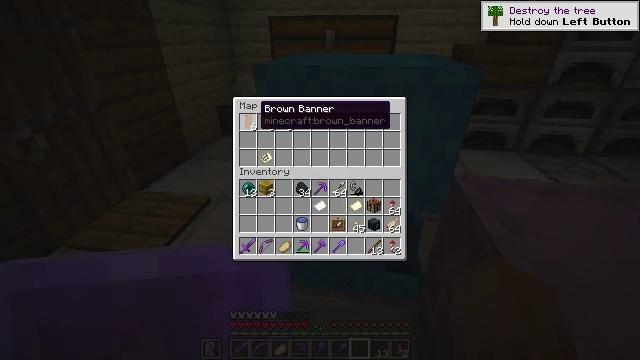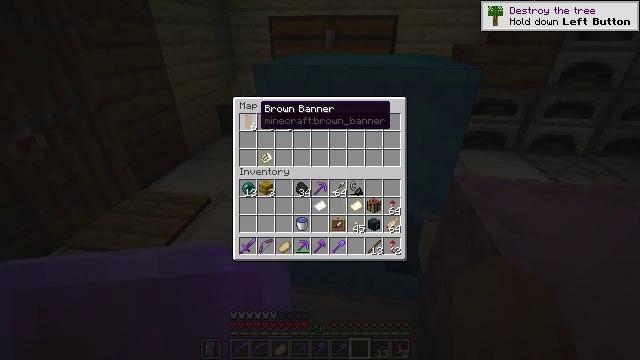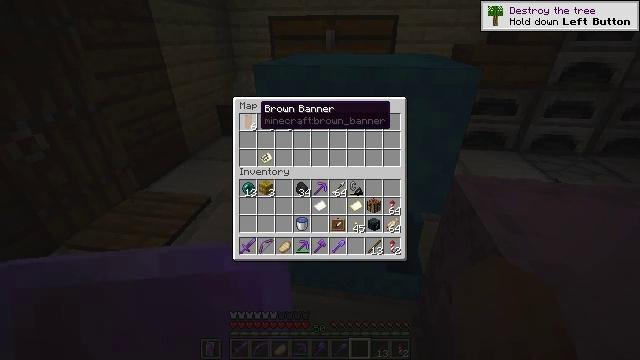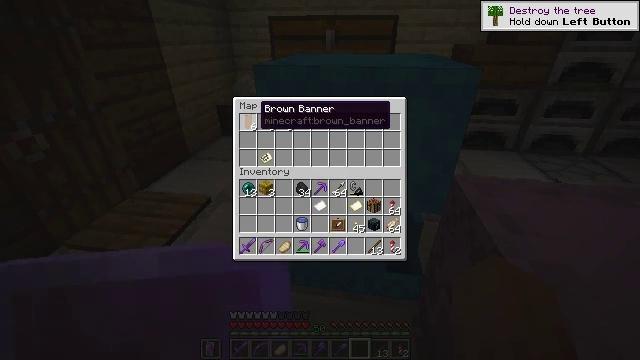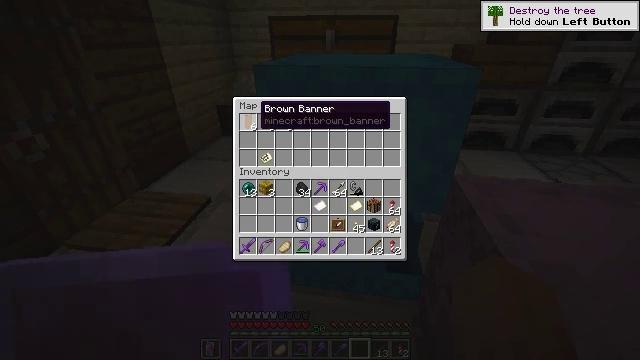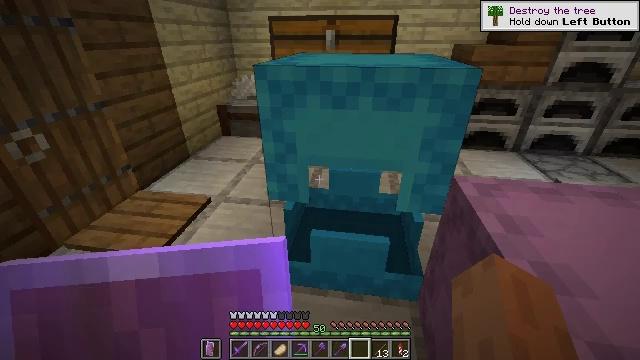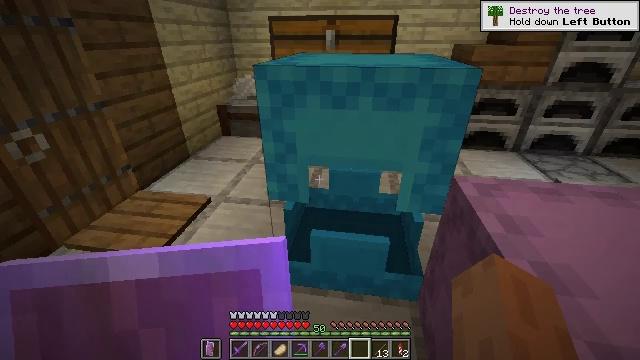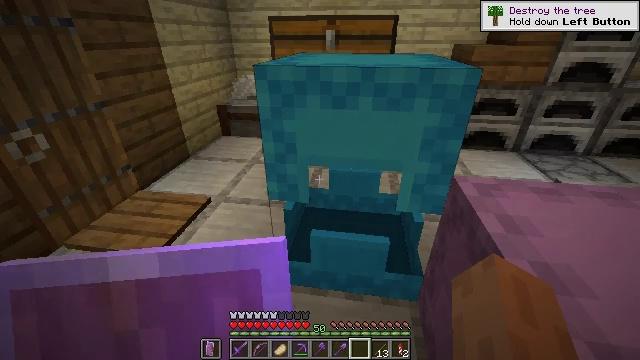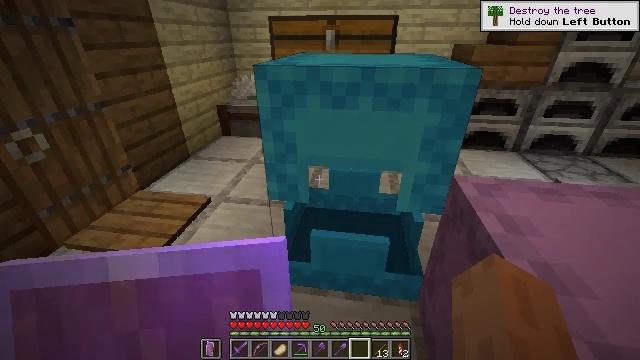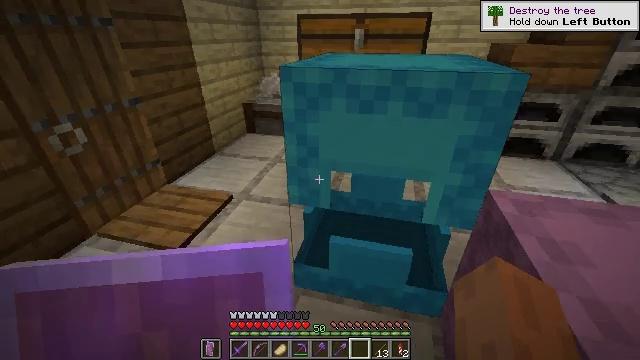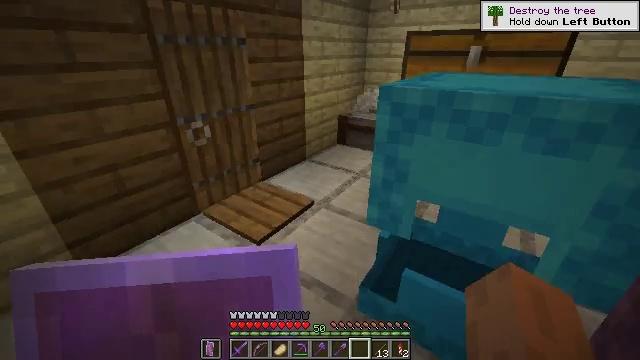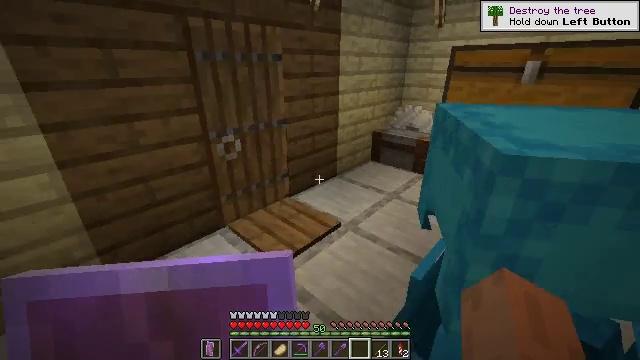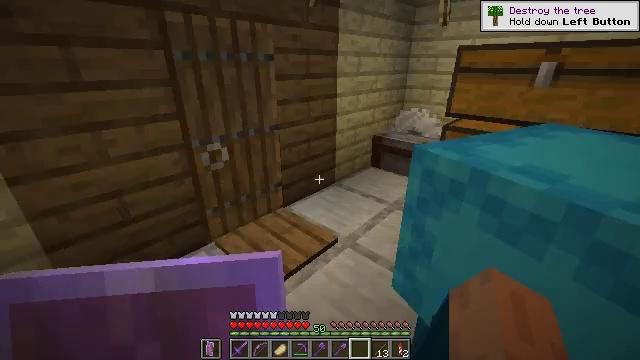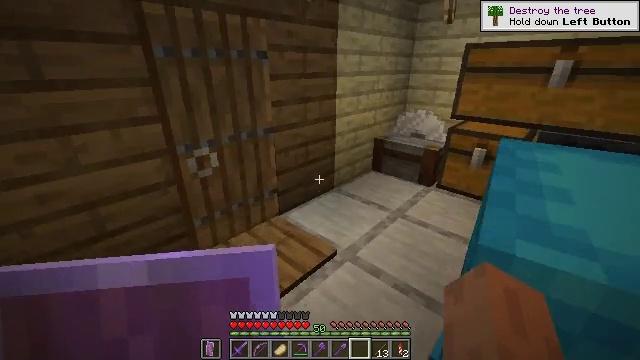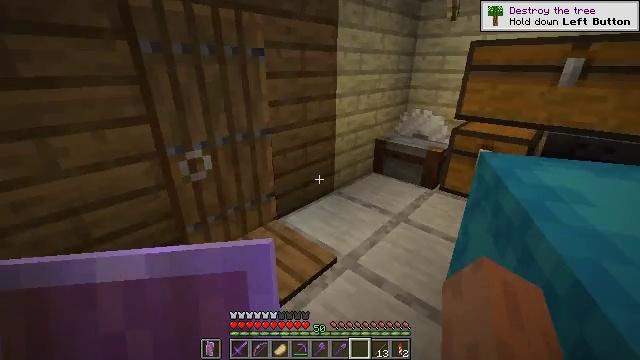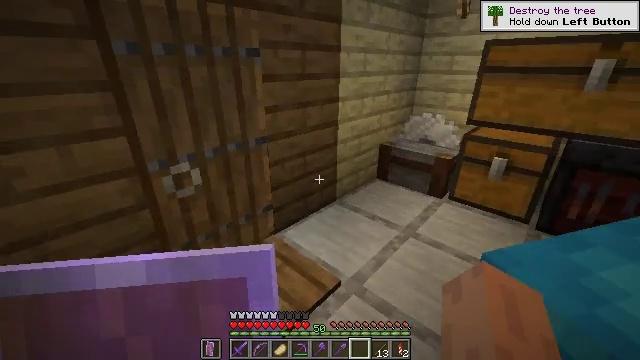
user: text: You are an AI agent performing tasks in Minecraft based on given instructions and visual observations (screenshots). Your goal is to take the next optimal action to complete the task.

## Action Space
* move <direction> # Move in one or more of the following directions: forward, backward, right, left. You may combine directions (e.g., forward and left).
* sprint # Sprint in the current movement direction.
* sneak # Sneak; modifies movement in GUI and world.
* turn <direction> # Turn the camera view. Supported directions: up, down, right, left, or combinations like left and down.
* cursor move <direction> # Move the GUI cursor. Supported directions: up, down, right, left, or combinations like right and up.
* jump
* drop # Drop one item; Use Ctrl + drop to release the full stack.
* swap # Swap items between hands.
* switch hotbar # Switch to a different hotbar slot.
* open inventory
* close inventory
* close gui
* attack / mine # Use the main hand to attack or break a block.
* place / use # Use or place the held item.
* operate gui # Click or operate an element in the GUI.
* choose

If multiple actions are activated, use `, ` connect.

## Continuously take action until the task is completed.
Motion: motion action
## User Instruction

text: craft item white banner
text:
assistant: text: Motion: no_op
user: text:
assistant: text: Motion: no_op
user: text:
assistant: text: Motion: no_op
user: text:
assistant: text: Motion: no_op
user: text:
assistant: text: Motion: no_op
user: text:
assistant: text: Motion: no_op
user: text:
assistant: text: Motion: no_op
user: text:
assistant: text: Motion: no_op
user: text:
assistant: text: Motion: move forward, turn left
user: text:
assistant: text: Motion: move forward, turn left and up
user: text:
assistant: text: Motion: move forward, turn left and up
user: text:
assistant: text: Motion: move forward
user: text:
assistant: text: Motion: move forward
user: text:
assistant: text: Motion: move forward
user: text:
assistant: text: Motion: move forward
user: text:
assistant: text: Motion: move forward
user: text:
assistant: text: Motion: move forward, turn right and up
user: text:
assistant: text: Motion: move forward, turn right and up
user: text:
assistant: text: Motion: move forward, turn right and up
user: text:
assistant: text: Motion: move forward, turn right and up
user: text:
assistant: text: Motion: move forward, turn right and up
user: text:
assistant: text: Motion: move forward, turn right and up
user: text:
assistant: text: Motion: move forward, turn up
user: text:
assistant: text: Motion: move forward, turn up
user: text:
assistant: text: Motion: move forward, turn up
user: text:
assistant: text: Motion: move forward
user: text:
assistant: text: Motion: move forward
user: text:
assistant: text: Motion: move forward, use / place
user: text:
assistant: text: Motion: move forward, use / place
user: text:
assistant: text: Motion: use / place